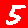
Digit: 5